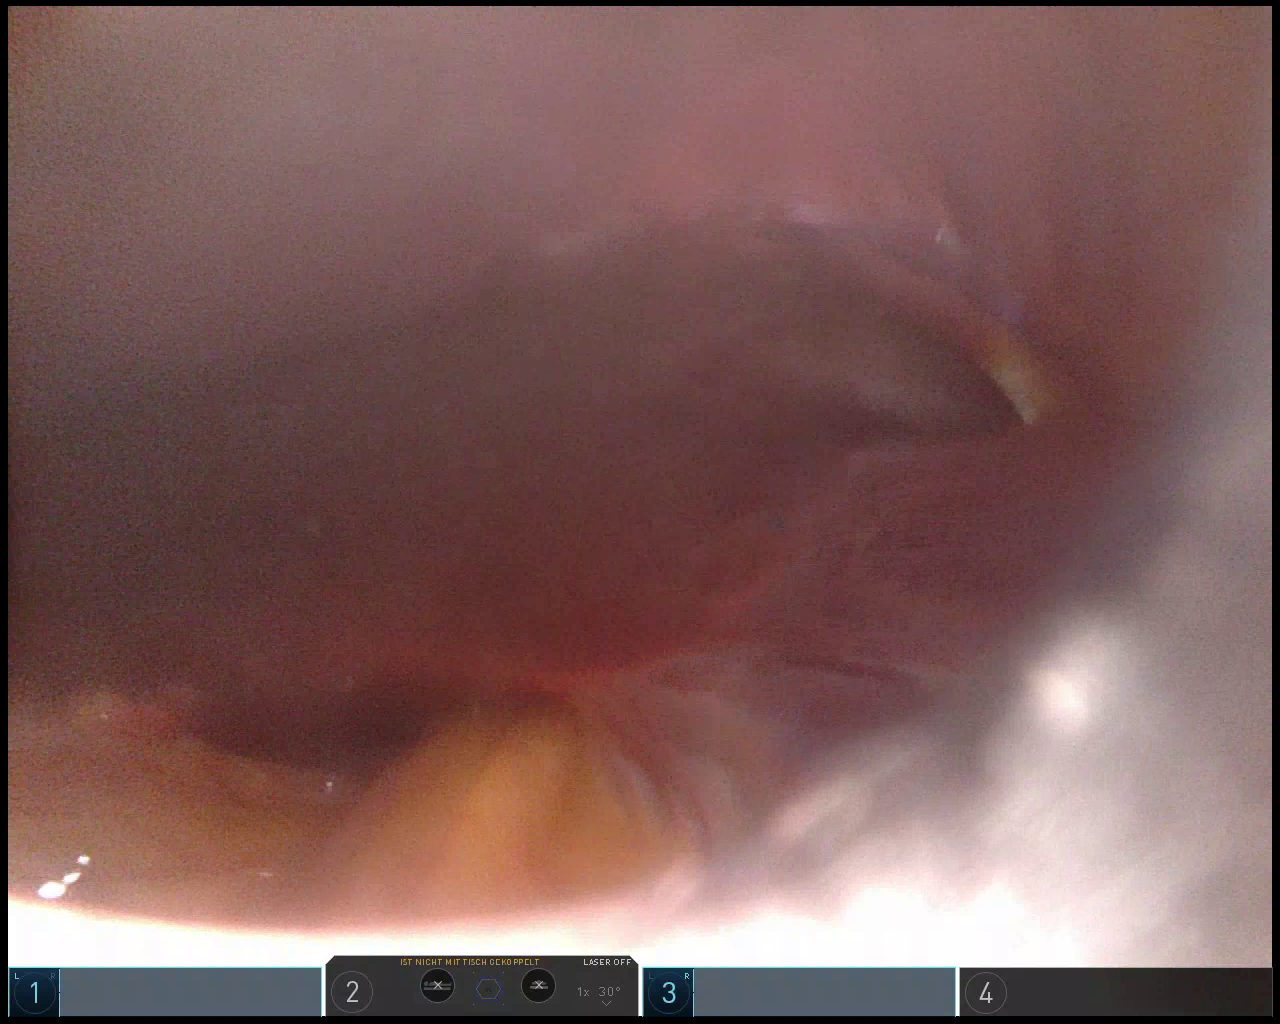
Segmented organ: liver
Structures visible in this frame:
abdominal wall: yes
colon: no
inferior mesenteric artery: no
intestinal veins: no
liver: yes
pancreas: no
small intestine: no
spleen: no
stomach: no
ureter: no
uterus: no
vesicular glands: no